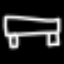
Label: bed